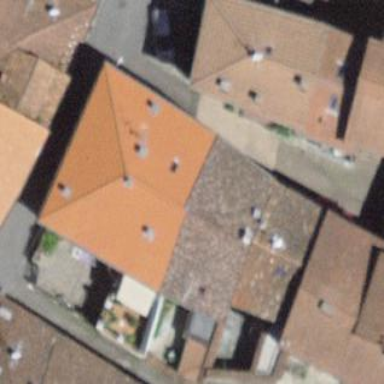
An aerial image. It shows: Apartment building with hipped roof.